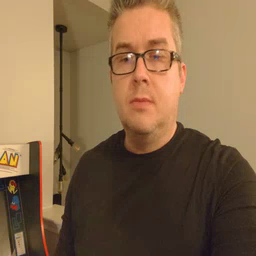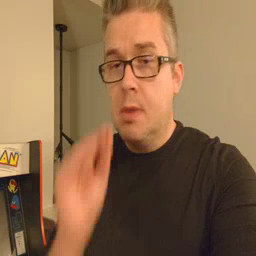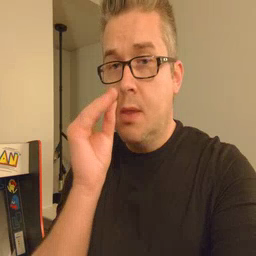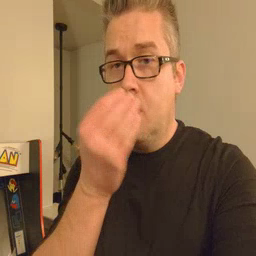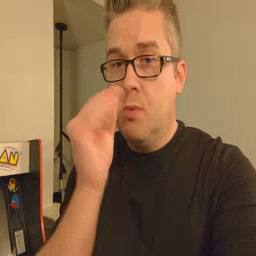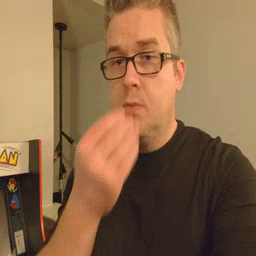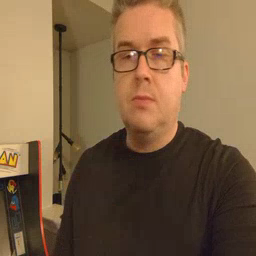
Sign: flower